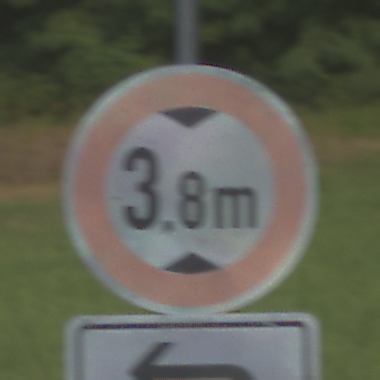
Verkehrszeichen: TatsaechlicheHoehe
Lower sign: RichtungsangabeDurchPfeile2
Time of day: SunriseSunset
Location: Outdoor (Nature)
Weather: PartlyCloudy
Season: NotSpecified
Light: Natural